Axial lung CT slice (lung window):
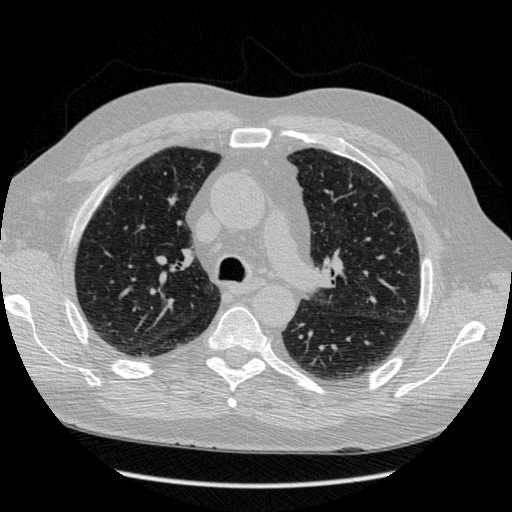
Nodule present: no